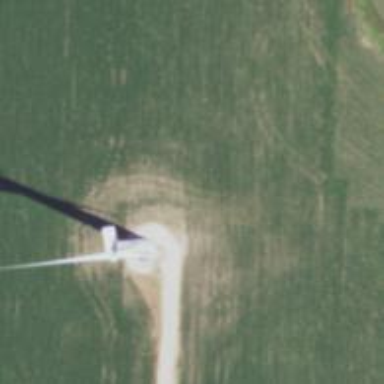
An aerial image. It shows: Wind generator powered by wind. The generator type is horizontal axis and it uses wind turbines.